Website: apple
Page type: customer-info-address
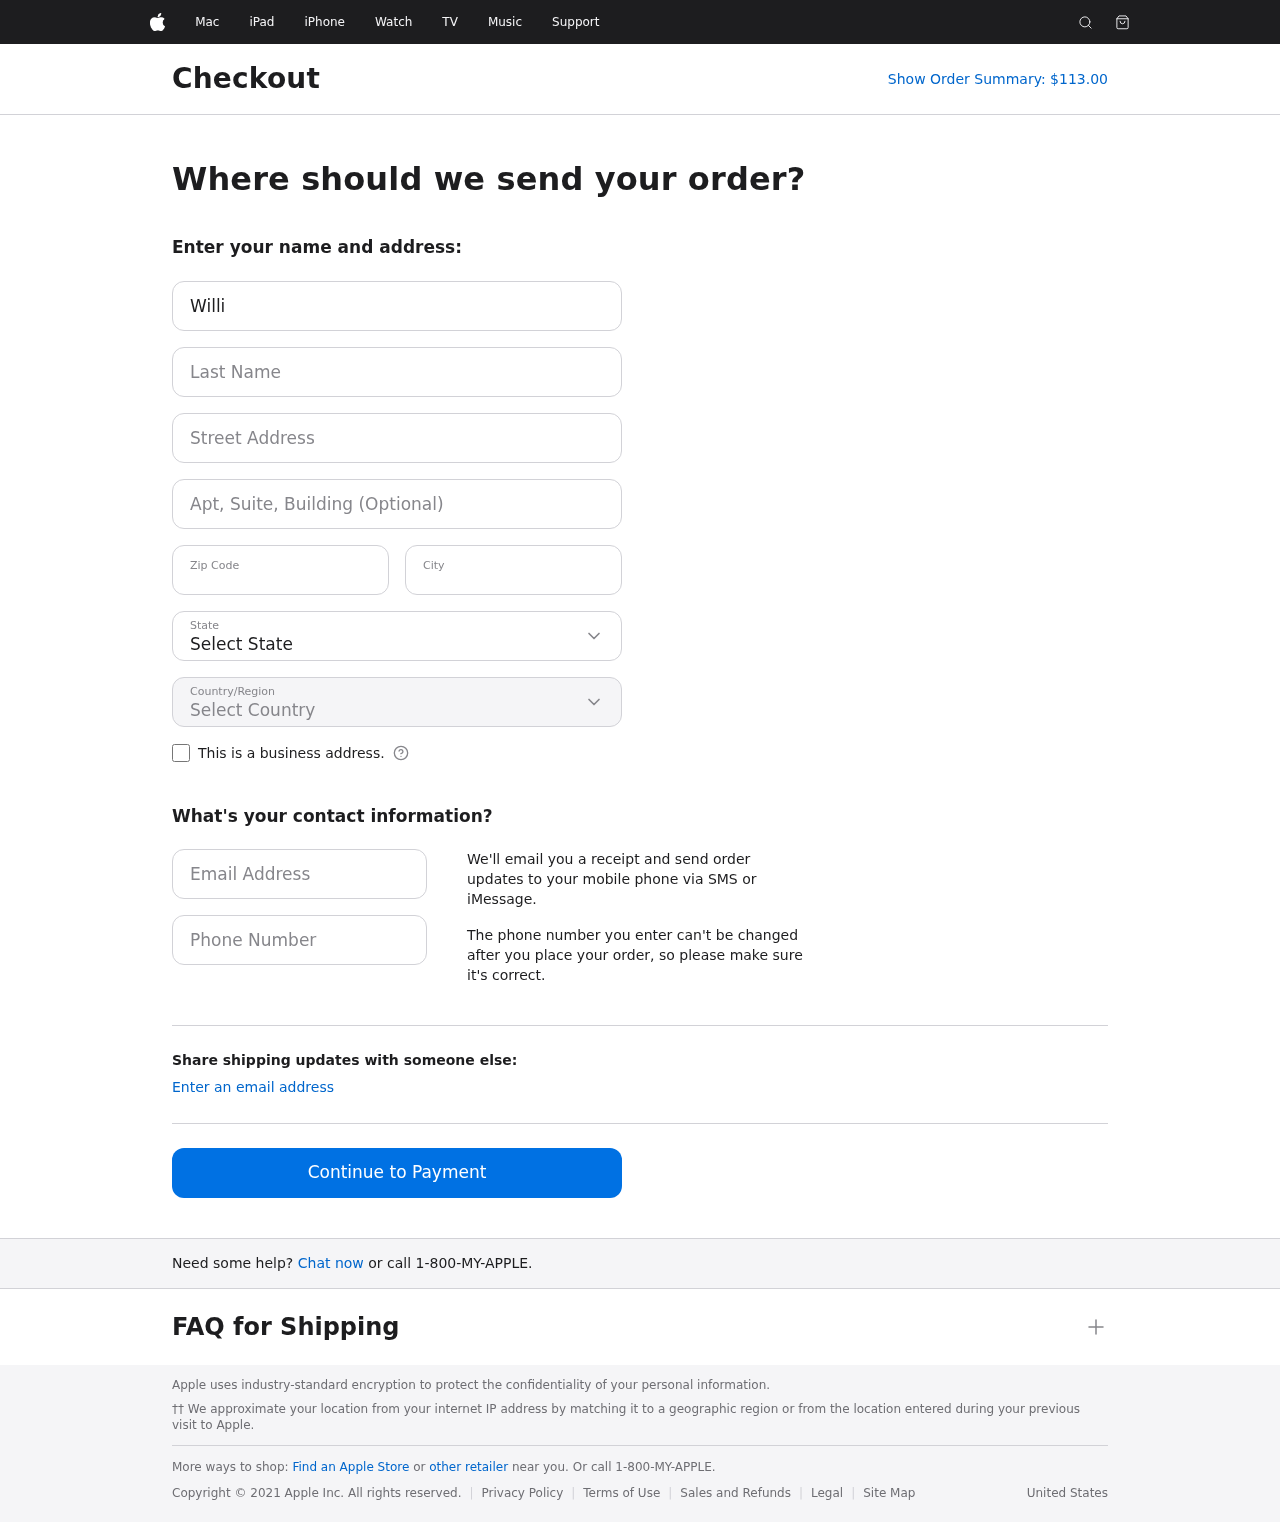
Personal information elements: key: PII_CITY
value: Marychester
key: PII_COUNTRY
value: United States
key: PII_EMAIL
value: william.kim@hotmail.com
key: PII_FIRSTNAME
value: William
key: PII_LASTNAME
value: Kim
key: PII_PHONE
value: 9763251384
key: PII_POSTCODE
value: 03550
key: PII_STATE
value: MP
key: PII_STREET
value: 67968 May Point
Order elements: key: ORDER_TOTAL
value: Show Order Summary: $113.00